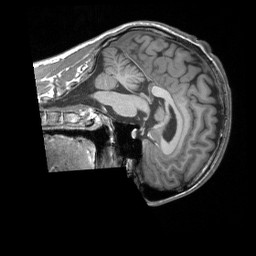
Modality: T1w
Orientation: sagittal
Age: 19
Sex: male